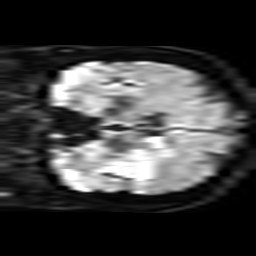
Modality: TRACE
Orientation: coronal
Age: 70
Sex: female
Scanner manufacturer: philips
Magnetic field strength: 3 T
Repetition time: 3.9 s
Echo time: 0.05989 s